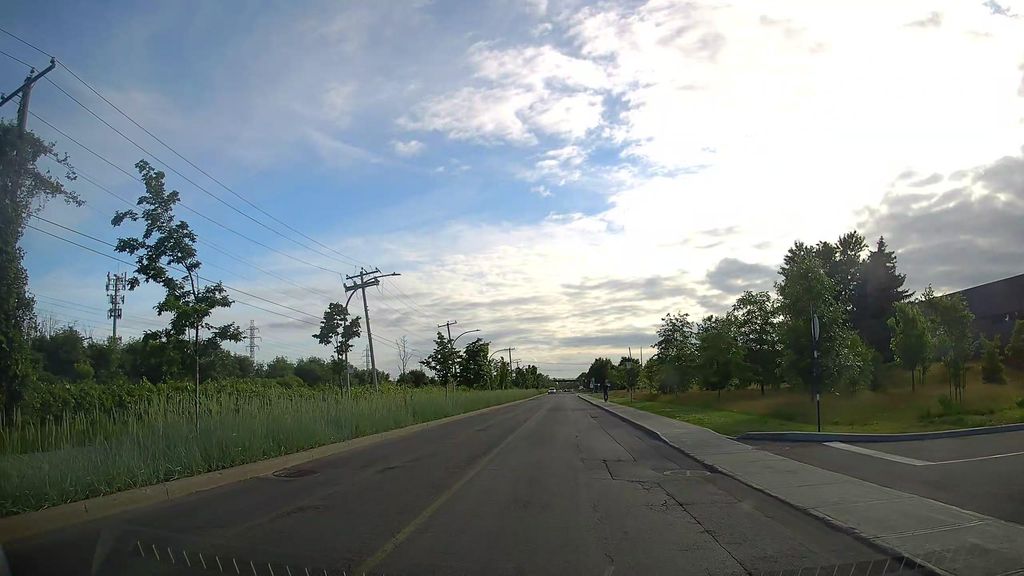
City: montreal